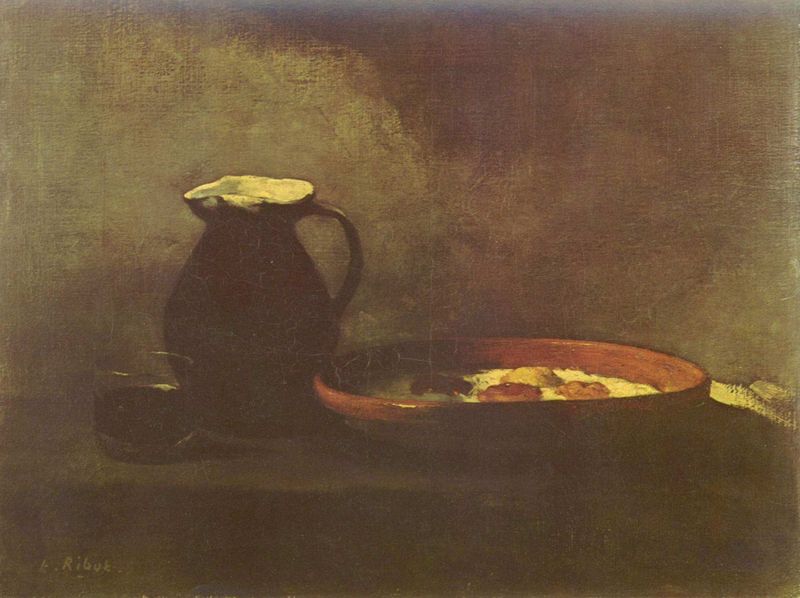
Titel: Stilleben mit Spiegeleiern
Künstler: Théodule Ribot
Standort: Amsterdam
Institution: Stedelijk Museum
Schlagwörter: dunkel, gemälde, schatten, weiß, wolken, gelb, grün, ocker, braun, frankreich, getränk, glas, grau, hell, holz, licht, orange, schwarz, tisch, obst, rot, tuch, beige, malerei, gericht, trinken, wand, arm, barock, rembrandt, schale, schüssel, stein, teller, holland, niederlande, signatur, tischdecke, tischtuch, öl, dunkelheit, realismus, kontrast, früchte, henkel, kanne, keramik, krug, stilleben, stillleben, ton, äpfel, küste, düster, schnabel, nebel, vergilbt, beleuchtung, turner, essen, rotwein, wein, einfach, kaffee, strohhut, inschrift, glanz, stimmung, tee, vanitas, vier, ärmlich, gefäß, nahrung, spanisch, porzellan, milch, wasserglas, kuchen, auflauf, leinwand, chardin, sillleben, tischplatte, mahlzeit, karaffe, gedeckt, küche, öffnung, putz, flüssigkeit, karg, rotbraun, durchsichtig, struktur, tonig, tomaten, ehre, velazquez, suppe, kochen, armut, gelbgrün, grüngelb, glasur, tonkrug, eier, neapel, pizza, tonschale, speise, spiegelei, ausguß, cola, tonteller, tonwert, ribera, spiegeleier, kontrst, diffuses licht, brei, hell kontrast, ribot, ribuk, ribut, schönes wochenende ticket, griesbrei, tller, valeur, milchsuppe, ribus, spiegleier, pfannkuchen